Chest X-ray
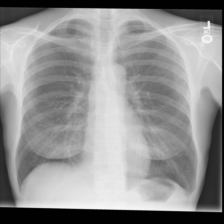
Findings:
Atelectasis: negative
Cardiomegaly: negative
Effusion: negative
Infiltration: negative
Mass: negative
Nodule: negative
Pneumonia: negative
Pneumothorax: negative
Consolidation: negative
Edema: negative
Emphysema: negative
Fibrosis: negative
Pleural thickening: negative
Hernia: negative